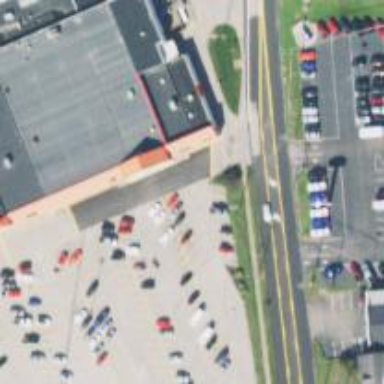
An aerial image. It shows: Supermarket.